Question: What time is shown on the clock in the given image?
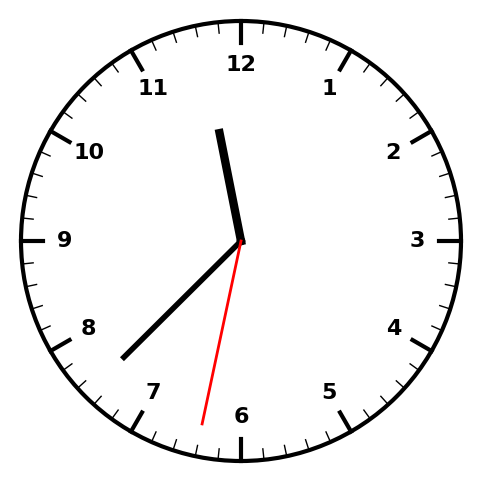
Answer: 11:37:32